Question:
I am trying to align that grey date at the bottom right in that container.
It should float there at the base of the container and not at the end of the text.
I made a CodePen for it: <URL>
Any ideas?
I can probably do it with a messy code but I am sure there must be a clean way to do it with the proper CSS code.
'''
body{
background-color:#0e91a1;
padding:10px;
}
.comment{
padding:10px;
margin:0px;
margin-bottom:10px;
background-color:#FFF;
border-radius:4px;
box-shadow: 1px 1px 1px #555;
min-height:50px;
}
.comment_text{
font-family:monospace, Consolas, "Andale Mono", "Lucida Console", "Lucida Sans Typewriter", Monaco, "Courier New";
}
.comment_date{
font-family:monospace, Consolas, "Andale Mono", "Lucida Console", "Lucida Sans Typewriter", Monaco, "Courier New";
color:#CCC;
display:inline-block;
float:right;
}
img.comment_avatar{
border-radius:4px;
position:relative;
display:inline;
margin-right:10px;
margin-bottom:5px;
}
.comment_name{
font-weight:bold;
}
'''
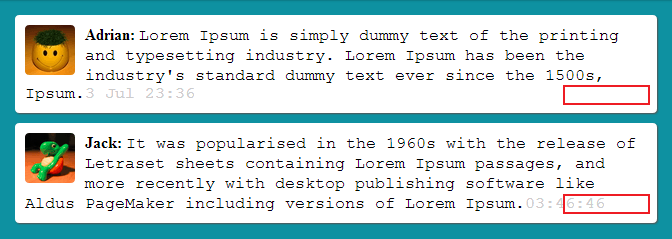
Answer: Here's another solution: <URL>.
First, the '.comment' paragraph is positioned relatively:
'''
.comment{
padding:10px;
margin:0px;
margin-bottom:10px;
background-color:#FFF;
border-radius:4px;
box-shadow: 1px 1px 1px #555;
min-height:50px;
position: relative;
}
'''
Second, the '.comment_date' is positioned absolutely using the '.comment' coordinates:
'''
.comment_date{
font-family:monospace, Consolas, "Andale Mono", "Lucida Console",
"Lucida Sans Typewriter", Monaco, "Courier New";
color:#CCC;
position: absolute;
bottom: 10px;
right: 10px;
}
'''
Third, to make sure that the '.comment_date' does not overlap with the '.comment_text', a new invisible element is appended to the end of '.comment_date' that is the size of the largest date:
'''
.comment_text:after {
content: "3 Jul 23:36";
color: white;
}
'''